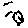
Label: bird